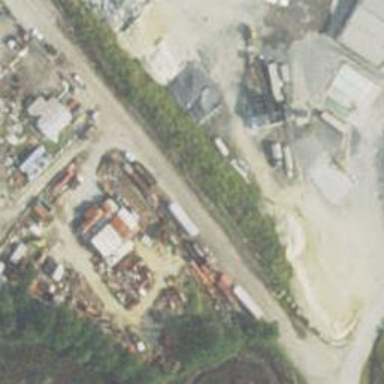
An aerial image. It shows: Abandoned railway siding.